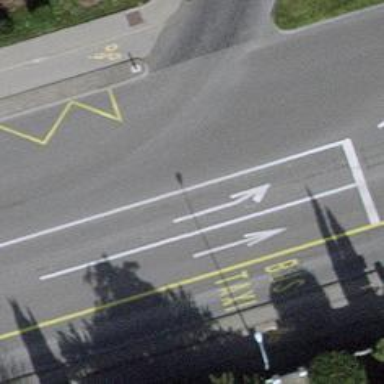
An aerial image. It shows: Primary road with asphalt surface.